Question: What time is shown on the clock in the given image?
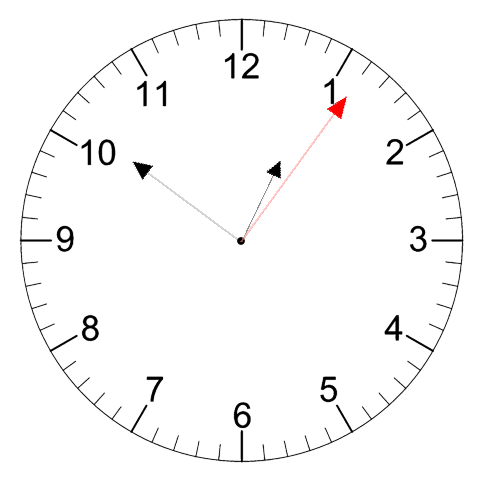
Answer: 12:51:06